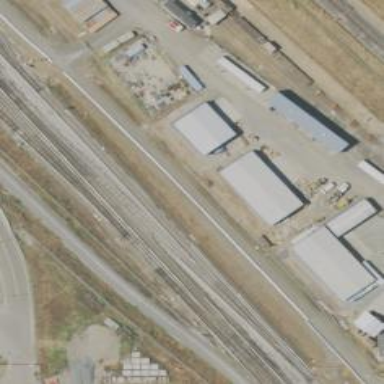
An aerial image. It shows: Electrified rail in service yard.